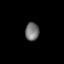
Tissue: lung
Cell type: Epithelial cells
Senescence score: 0.2391
Nuclear area (px): 243
Mean DAPI intensity: 116.761